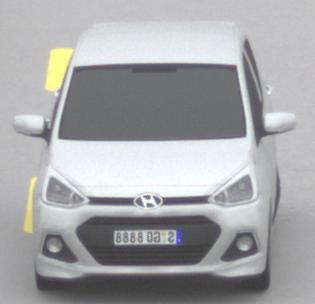
Make: Hyundai
Model: i10
Detailed model: Gen. 2
Model produced from: 2013
Model produced until: 2019
Doors: 5
Color: white
Road condition: dry road
Daytime: midday
Contrast: low contrast